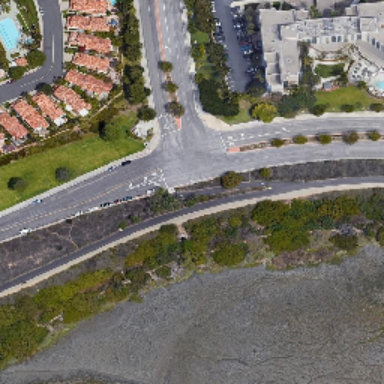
On one side of the road is a light blue river .